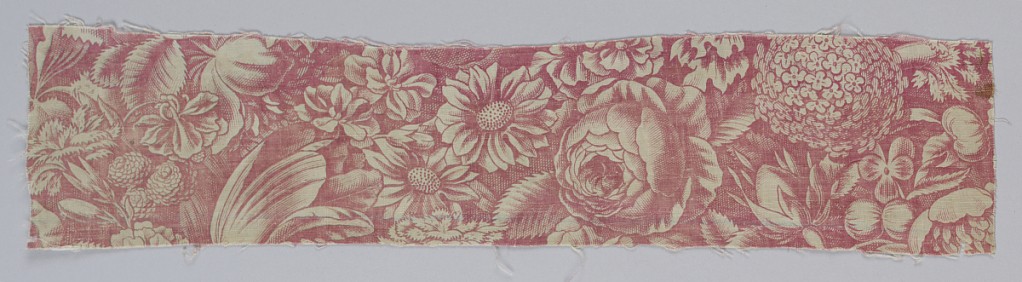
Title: Textile
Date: early 19th century
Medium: cotton Technique: printed on plain weave
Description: Fragment shows a medallion surrounded by flowers. In medallion is a farm scene with a woman, two children, a cow, cat and dog.